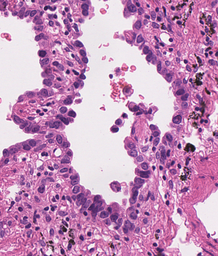
Tumor epithelial tissue: yes
Tumor-associated stroma tissue: yes
Normal tissue: no